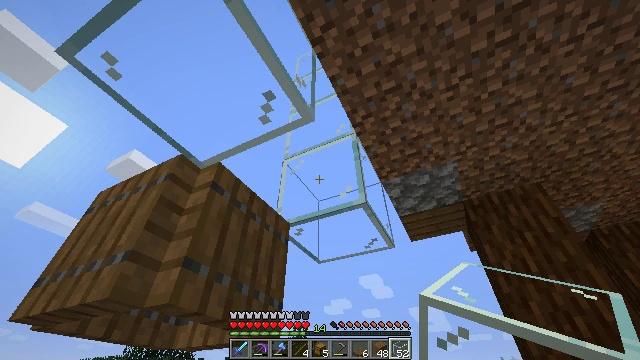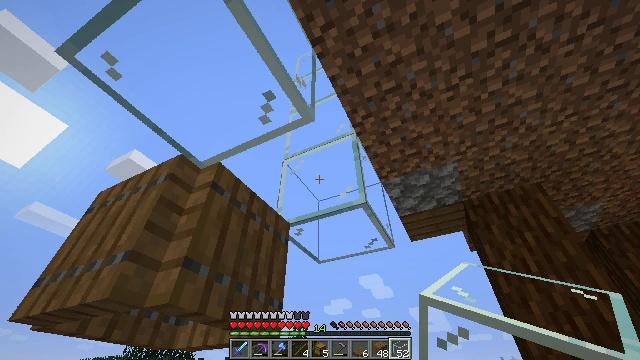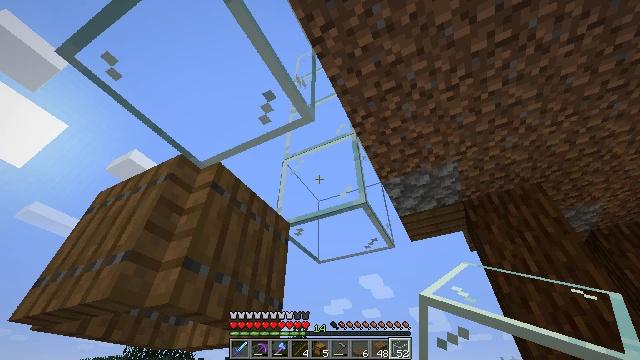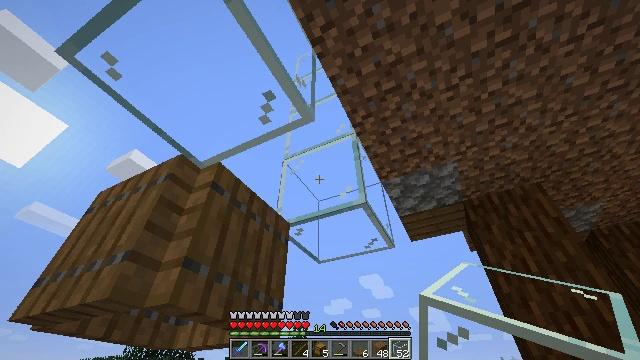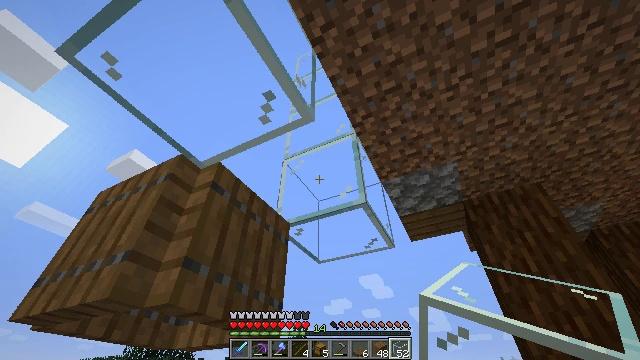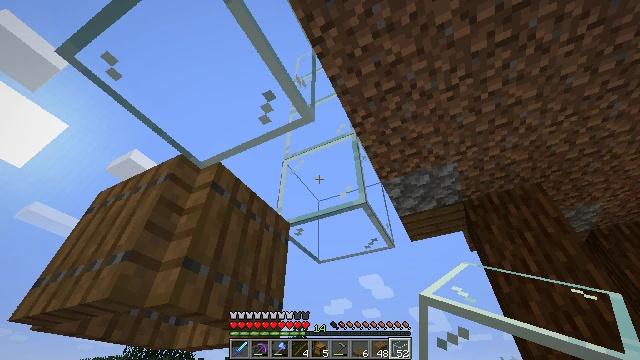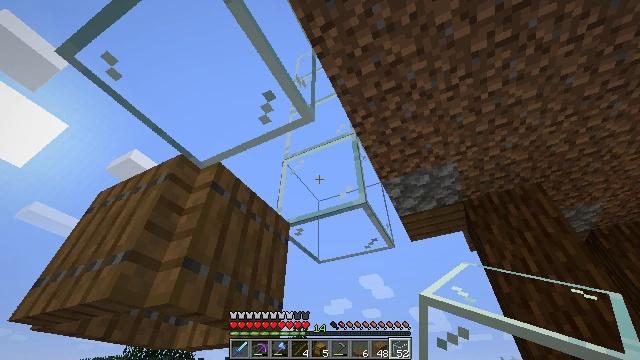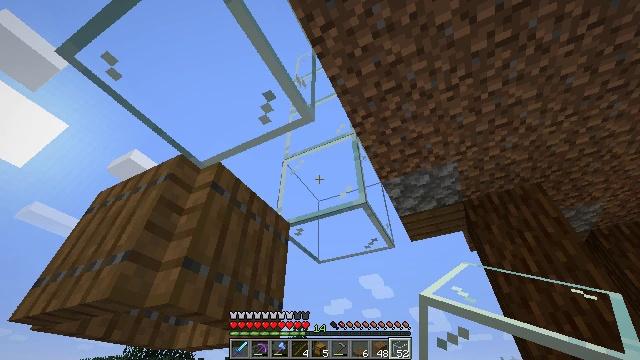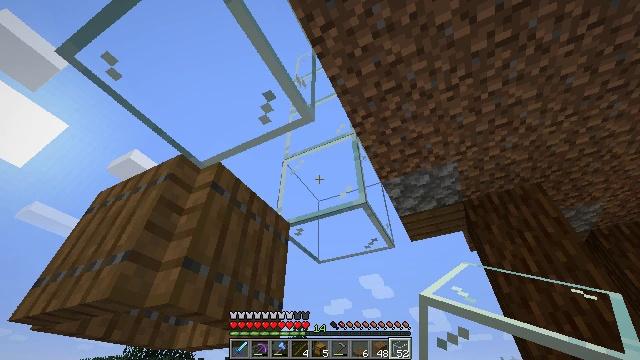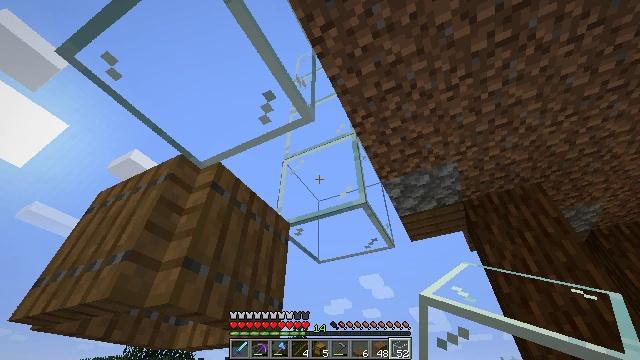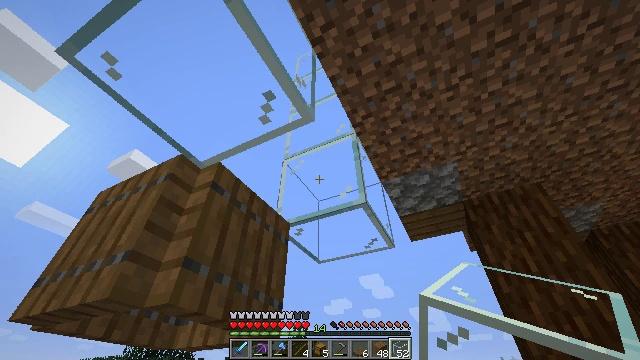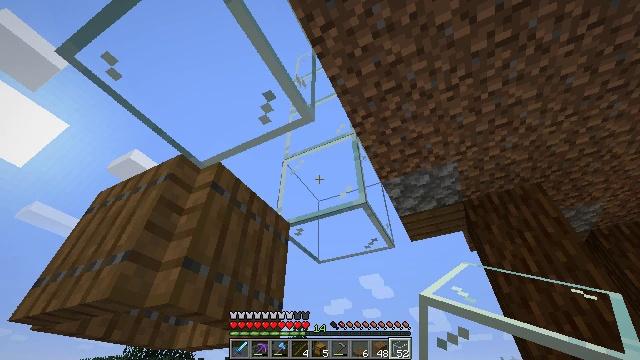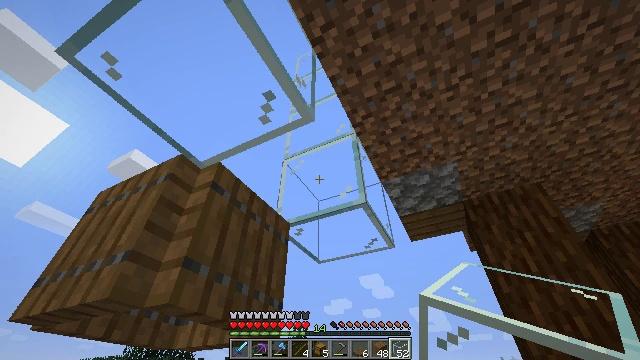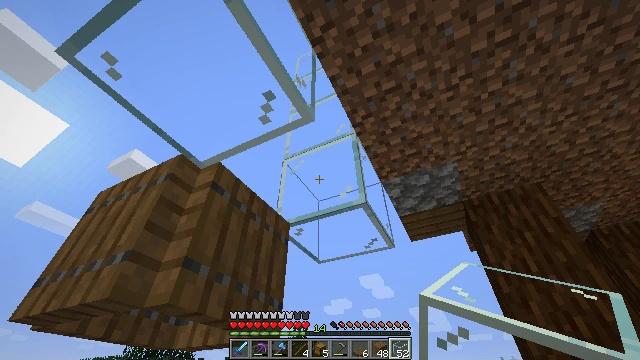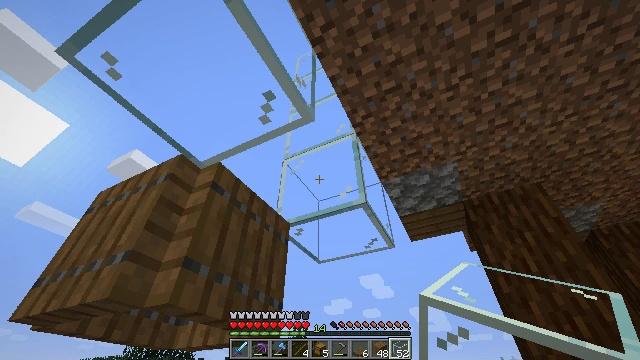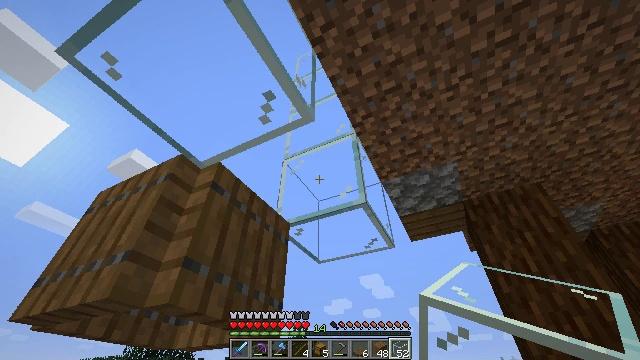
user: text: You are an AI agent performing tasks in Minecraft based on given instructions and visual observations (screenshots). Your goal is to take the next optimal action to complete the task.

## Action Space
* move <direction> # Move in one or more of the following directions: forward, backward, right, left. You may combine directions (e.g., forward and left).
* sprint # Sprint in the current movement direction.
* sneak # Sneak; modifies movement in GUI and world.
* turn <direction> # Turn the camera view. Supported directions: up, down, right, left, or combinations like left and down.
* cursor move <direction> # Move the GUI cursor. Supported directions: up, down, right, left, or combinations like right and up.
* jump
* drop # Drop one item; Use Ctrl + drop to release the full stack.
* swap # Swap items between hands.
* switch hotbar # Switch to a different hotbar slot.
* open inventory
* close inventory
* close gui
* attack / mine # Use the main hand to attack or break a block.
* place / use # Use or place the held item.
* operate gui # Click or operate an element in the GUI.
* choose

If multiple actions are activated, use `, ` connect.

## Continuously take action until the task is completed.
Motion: motion action
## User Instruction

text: Mine the blue bed to pick it up.
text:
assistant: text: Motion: no_op
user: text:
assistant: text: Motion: no_op
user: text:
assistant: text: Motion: no_op
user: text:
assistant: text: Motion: no_op
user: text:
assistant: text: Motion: no_op
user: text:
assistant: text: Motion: no_op
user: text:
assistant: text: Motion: no_op
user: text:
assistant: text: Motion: no_op
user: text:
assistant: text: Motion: no_op
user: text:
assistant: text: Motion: no_op
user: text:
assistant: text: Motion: no_op
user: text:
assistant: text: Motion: no_op
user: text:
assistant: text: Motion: no_op
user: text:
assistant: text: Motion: no_op
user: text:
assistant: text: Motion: no_op
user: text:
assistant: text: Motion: no_op
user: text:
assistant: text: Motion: no_op
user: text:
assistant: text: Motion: no_op
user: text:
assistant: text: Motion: no_op
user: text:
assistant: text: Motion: no_op
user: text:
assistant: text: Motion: no_op
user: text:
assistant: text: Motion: no_op
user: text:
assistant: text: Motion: no_op
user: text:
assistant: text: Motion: no_op
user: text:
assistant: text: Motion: no_op
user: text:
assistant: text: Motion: no_op
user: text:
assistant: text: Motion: no_op
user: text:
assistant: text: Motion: no_op
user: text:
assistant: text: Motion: no_op
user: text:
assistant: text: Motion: no_op